Question: I'm in the early stages of making a simple chart. However, I'm having quite some trouble drawing the shape programatically.
I've tried a bunch of variations of this:
'''
let donutChart = CounterView(frame = CGRectMake(100, 100, 100, 100))
cellView.addSubview(donutChart)
'''
There's no errors, but for the past 2 days, I havn't been able to make it draw anything on the screen.
The class I'm attempting to draw is this:
'''
import UIKit
let NoOfGlasses = 8
let p:CGFloat = CGFloat(M_PI)
class CounterView: UIView {
var counter: Int = 5 {
didSet {
if counter <= NoOfGlasses {
//the view needs to be refreshed
setNeedsDisplay()
}
}
}
var outlineColor: UIColor = UIColor.blueColor()
var counterColor: UIColor = UIColor.orangeColor()
override func drawRect(rect: CGRect) {
// 1
let center = CGPoint(x:bounds.width/2, y: bounds.height/2)
// 2
let radius: CGFloat = max(bounds.width, bounds.height)
// 3
let arcWidth: CGFloat = 76
// 4
let startAngle: CGFloat = 3 * p / 4
let endAngle: CGFloat = p / 4
// 5
var path = UIBezierPath(arcCenter: center,
radius: bounds.width/2 - arcWidth/2,
startAngle: startAngle,
endAngle: endAngle,
clockwise: true)
// 6
path.lineWidth = arcWidth
counterColor.setStroke()
path.stroke()
}
}
'''
Which should result in this basic shape:

Any help as to how I get this shape drawn in my view controller programatically would be greatly appreciated!
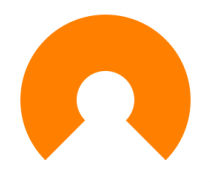
Answer: I put your class in a Playground. I was able to get it to draw with the following commands:
'''
let myview = CounterView()
myview.frame = CGRectMake(100,100,300,300)
myview.counter = 5
'''
Here is what it looks like: